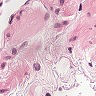
Metastatic tissue present: no